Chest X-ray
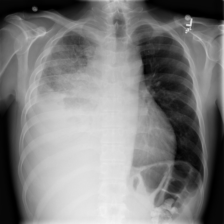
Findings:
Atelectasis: negative
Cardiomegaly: negative
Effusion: positive
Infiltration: positive
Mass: positive
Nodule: negative
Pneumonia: negative
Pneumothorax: negative
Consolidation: negative
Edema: negative
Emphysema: negative
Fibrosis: negative
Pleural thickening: negative
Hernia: negative